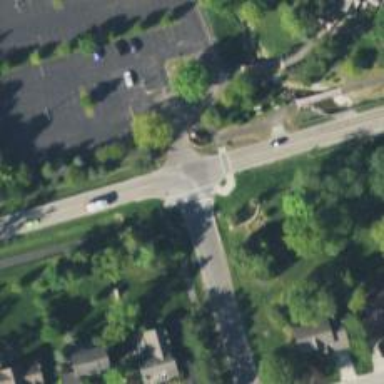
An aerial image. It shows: Footway with crossing.